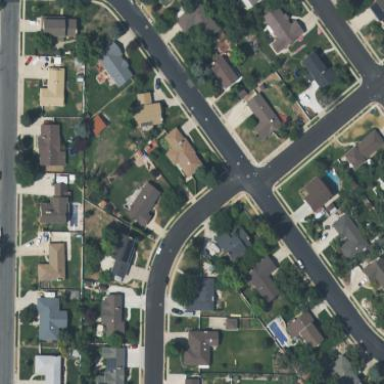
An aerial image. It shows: Sidewalk.